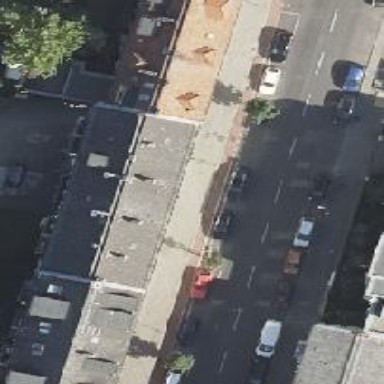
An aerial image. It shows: Residential building with hipped roof.